Question: When you right+click in a folder or desktop whitespace, there is a menu item at the bottom 'New', which gives you new file/folder options.

I rarely create new empty Rich Text Format files, or Journal Documents, however there are several files that I do create that would be handy to have there.
Any ideas how to customize this menu?
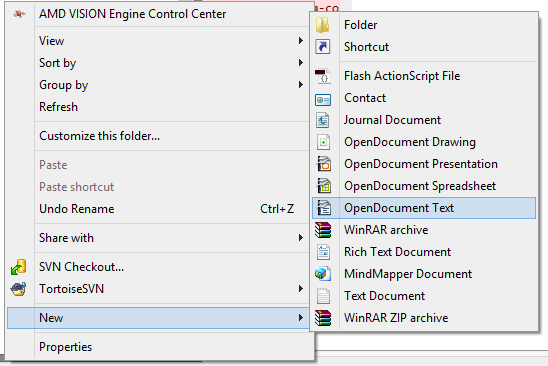
Answer: > ShellNewHandler is an Open-Source Tool to enable/disable ShellNew
entries, aka New File context menu entries from Windows Explorer in
Vista and Windows 7. Check or uncheck items to enable a desktop
right-click context menu item. No need to install.
<URL>